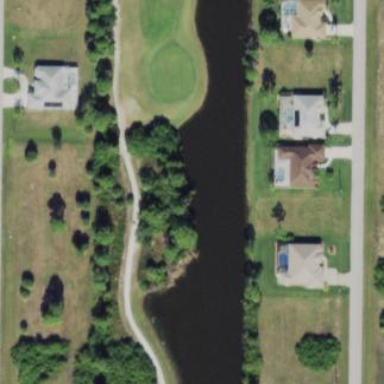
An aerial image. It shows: Picturesque scene of golf course with lateral water hazard.